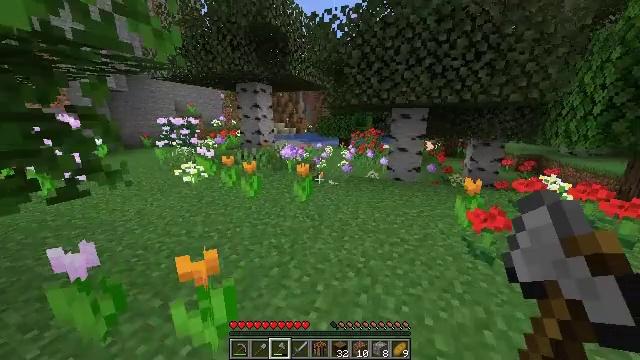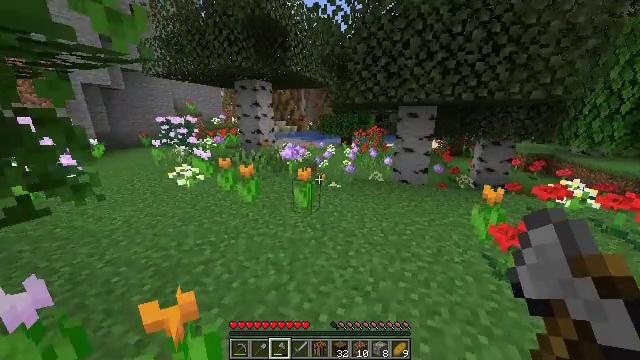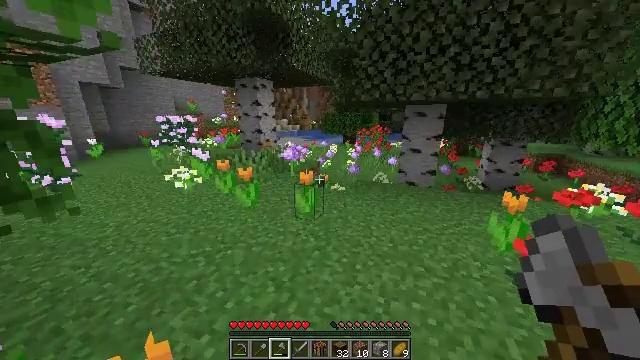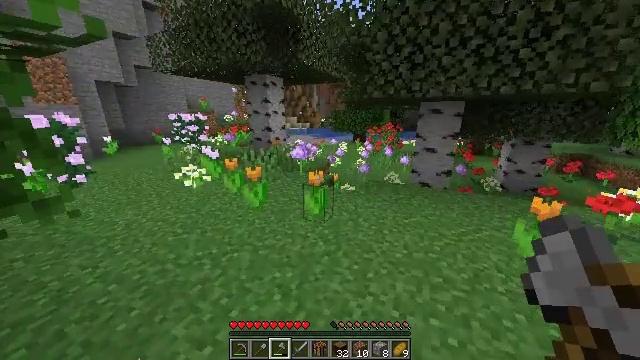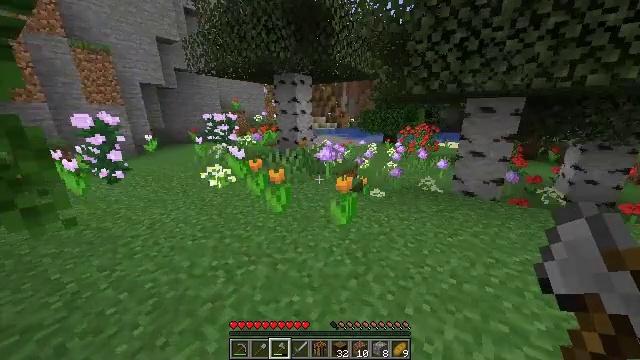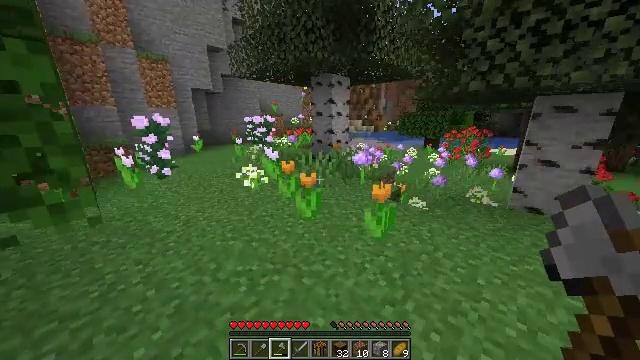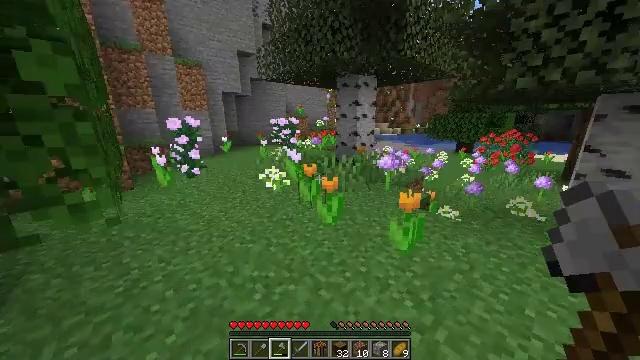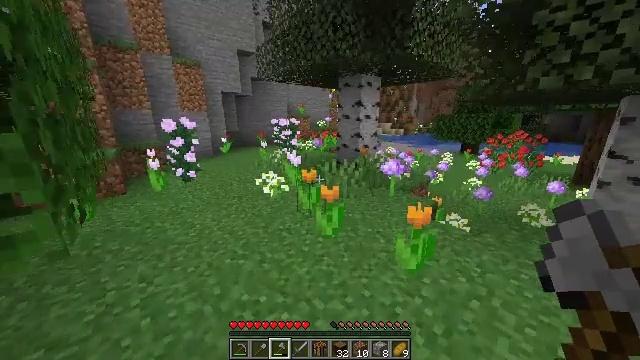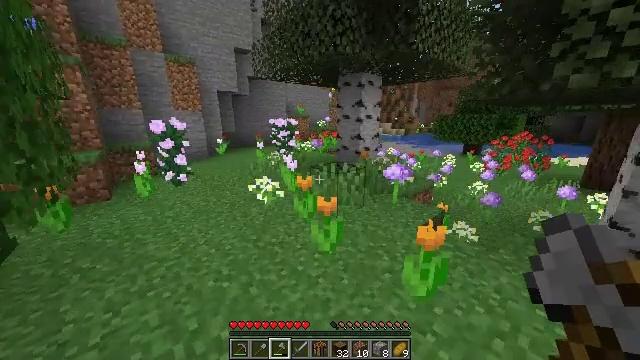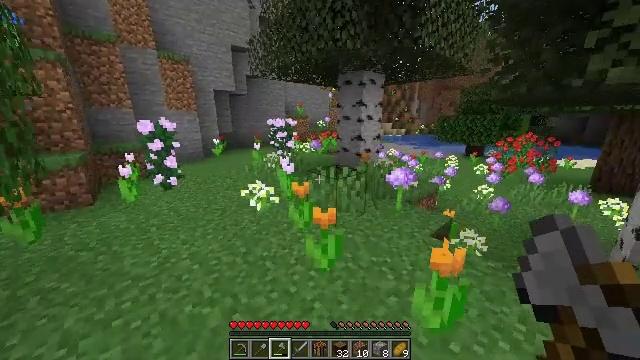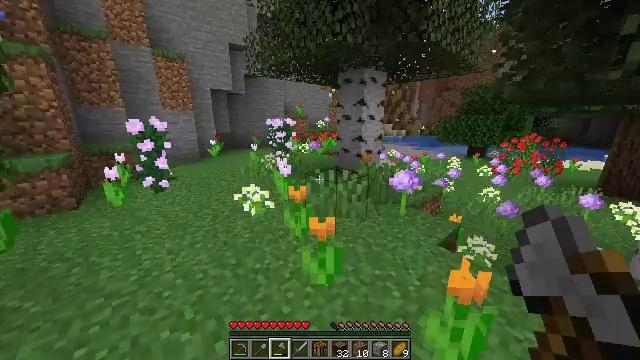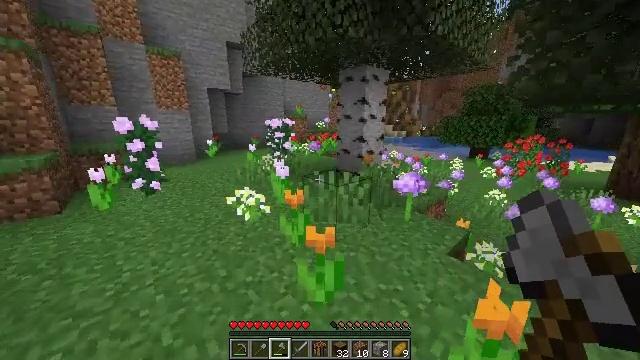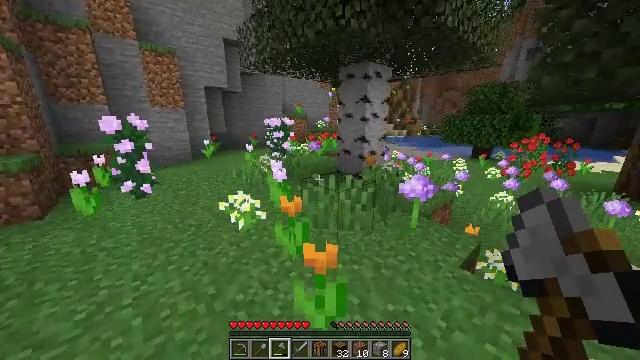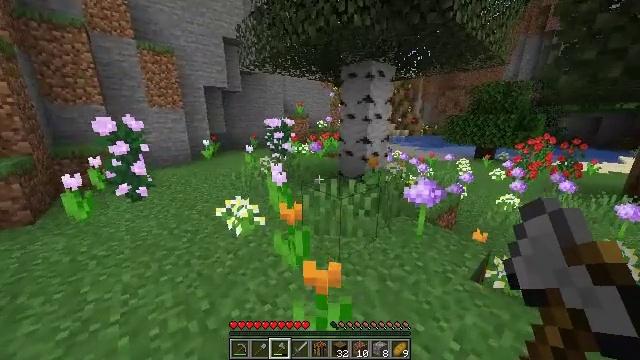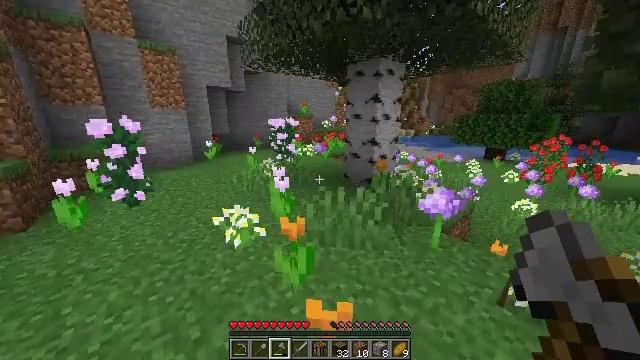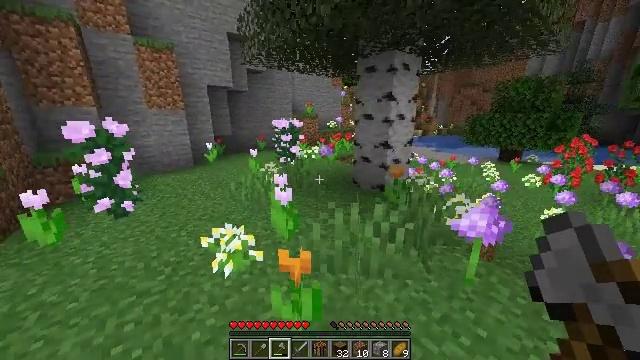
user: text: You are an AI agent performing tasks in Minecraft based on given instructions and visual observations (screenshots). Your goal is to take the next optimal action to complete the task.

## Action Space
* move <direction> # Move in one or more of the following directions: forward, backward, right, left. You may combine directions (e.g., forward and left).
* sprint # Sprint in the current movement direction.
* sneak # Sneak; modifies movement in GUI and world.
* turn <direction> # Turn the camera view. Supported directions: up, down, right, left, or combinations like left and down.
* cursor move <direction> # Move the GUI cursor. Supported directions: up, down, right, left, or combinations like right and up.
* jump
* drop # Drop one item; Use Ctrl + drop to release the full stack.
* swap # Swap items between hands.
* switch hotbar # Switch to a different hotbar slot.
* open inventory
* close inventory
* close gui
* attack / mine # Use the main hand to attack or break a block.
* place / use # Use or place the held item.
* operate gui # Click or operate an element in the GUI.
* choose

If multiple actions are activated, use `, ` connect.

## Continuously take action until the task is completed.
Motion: motion action
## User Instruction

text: Mine the orange tulip from the field.
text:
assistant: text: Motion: move forward, sprint
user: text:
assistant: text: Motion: move forward, sprint
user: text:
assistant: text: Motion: move forward, sprint, turn left
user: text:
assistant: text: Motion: move forward, sprint, turn left
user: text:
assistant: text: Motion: move forward, sprint, turn left
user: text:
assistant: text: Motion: move forward, sprint, turn left
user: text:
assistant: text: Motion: move forward, sprint
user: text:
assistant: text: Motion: move forward, sprint
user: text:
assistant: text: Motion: move forward, sprint
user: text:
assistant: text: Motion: move forward, sprint
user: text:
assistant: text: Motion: move forward, sprint
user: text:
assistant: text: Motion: move forward, sprint
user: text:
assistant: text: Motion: move forward, sprint
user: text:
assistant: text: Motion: move forward, sprint, turn left
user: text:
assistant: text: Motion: move forward, sprint, turn left
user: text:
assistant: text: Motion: move forward, sprint
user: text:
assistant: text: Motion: move forward, sprint, turn left
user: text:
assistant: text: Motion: move forward, sprint, turn left
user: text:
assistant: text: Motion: move forward, sprint
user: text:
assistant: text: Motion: move forward, sprint
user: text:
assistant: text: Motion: move forward, sprint
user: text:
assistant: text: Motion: move forward, sprint, turn right and up
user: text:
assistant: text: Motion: move forward, sprint, turn right
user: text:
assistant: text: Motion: move forward and move left, sprint, turn right
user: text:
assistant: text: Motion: move forward and move left, sprint, turn right
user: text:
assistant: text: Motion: move forward and move left, sprint
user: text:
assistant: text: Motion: move forward and move left, sprint
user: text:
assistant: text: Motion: move forward and move left, sprint
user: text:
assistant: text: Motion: move forward and move left, sprint
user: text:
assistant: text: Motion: move forward and move left, sprint